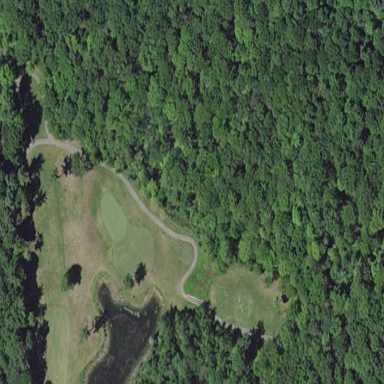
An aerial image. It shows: Rough grassy area used for golf.